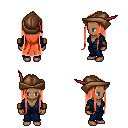
a pixel art fantasy rpg character, female body template, human, dark skin, blue robe, white pants, red extra-long hairstyle, leather cap, leather bracers, four views (front, back, left, right), 2x2 character sprite sheet, small pixel art, hard edges, no anti-aliasing